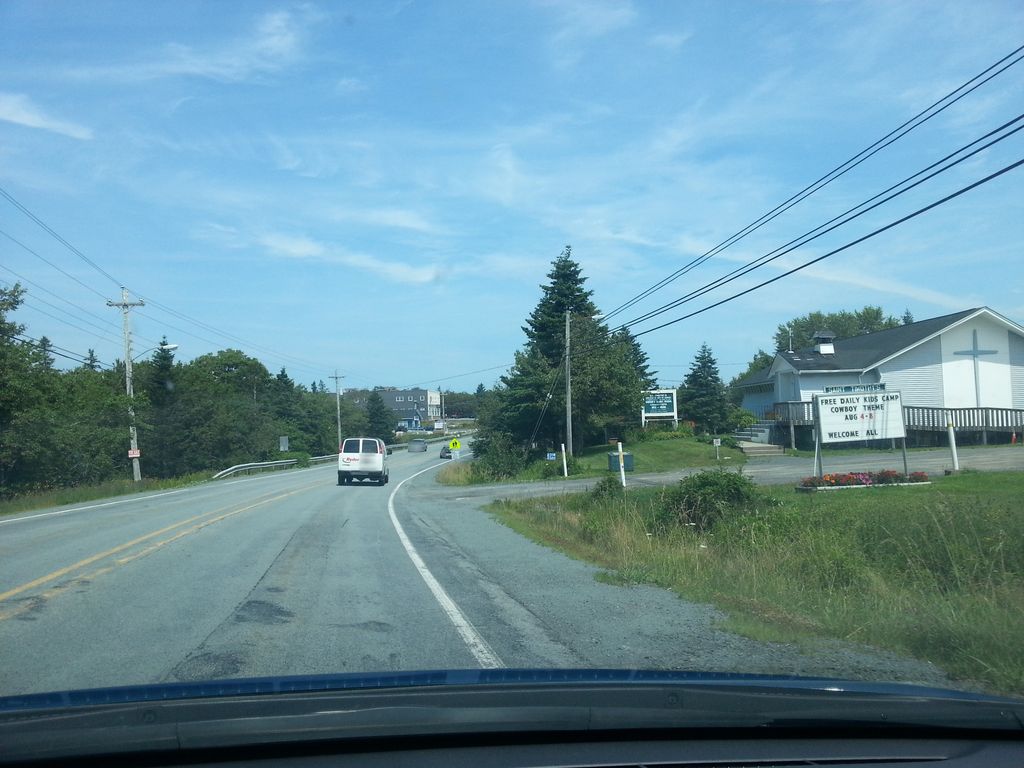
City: halifax